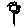
Label: flower